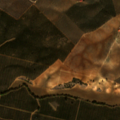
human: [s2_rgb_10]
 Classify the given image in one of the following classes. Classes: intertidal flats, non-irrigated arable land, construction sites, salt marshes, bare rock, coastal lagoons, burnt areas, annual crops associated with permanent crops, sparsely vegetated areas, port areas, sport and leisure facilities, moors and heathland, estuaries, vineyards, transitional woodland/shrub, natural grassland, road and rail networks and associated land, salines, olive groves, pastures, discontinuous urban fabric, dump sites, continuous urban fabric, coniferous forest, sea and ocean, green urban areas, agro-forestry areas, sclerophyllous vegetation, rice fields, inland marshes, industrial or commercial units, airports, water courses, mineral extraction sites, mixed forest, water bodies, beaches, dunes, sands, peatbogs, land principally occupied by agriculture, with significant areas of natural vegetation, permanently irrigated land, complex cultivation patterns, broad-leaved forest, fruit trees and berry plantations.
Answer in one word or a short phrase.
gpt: non-irrigated arable land, olive groves